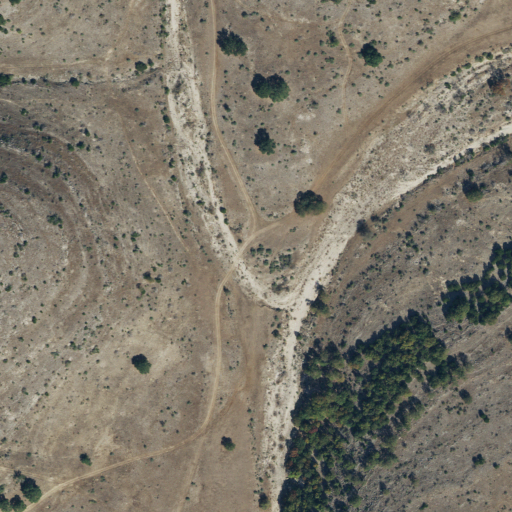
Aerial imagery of valley in Texas named Walnut Draw containing shrub and deciduous forest